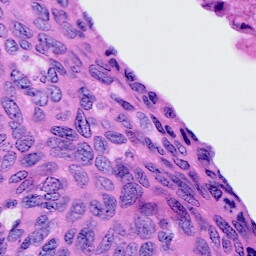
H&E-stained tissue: Cervix